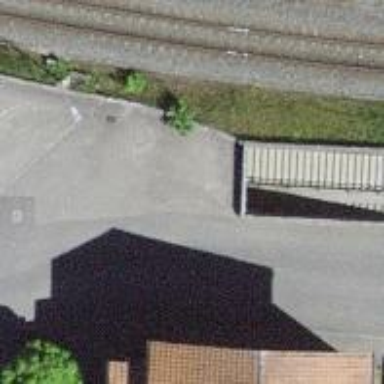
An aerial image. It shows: Tunnel footway.